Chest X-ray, PA view. Patient: 59 years old, sex M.
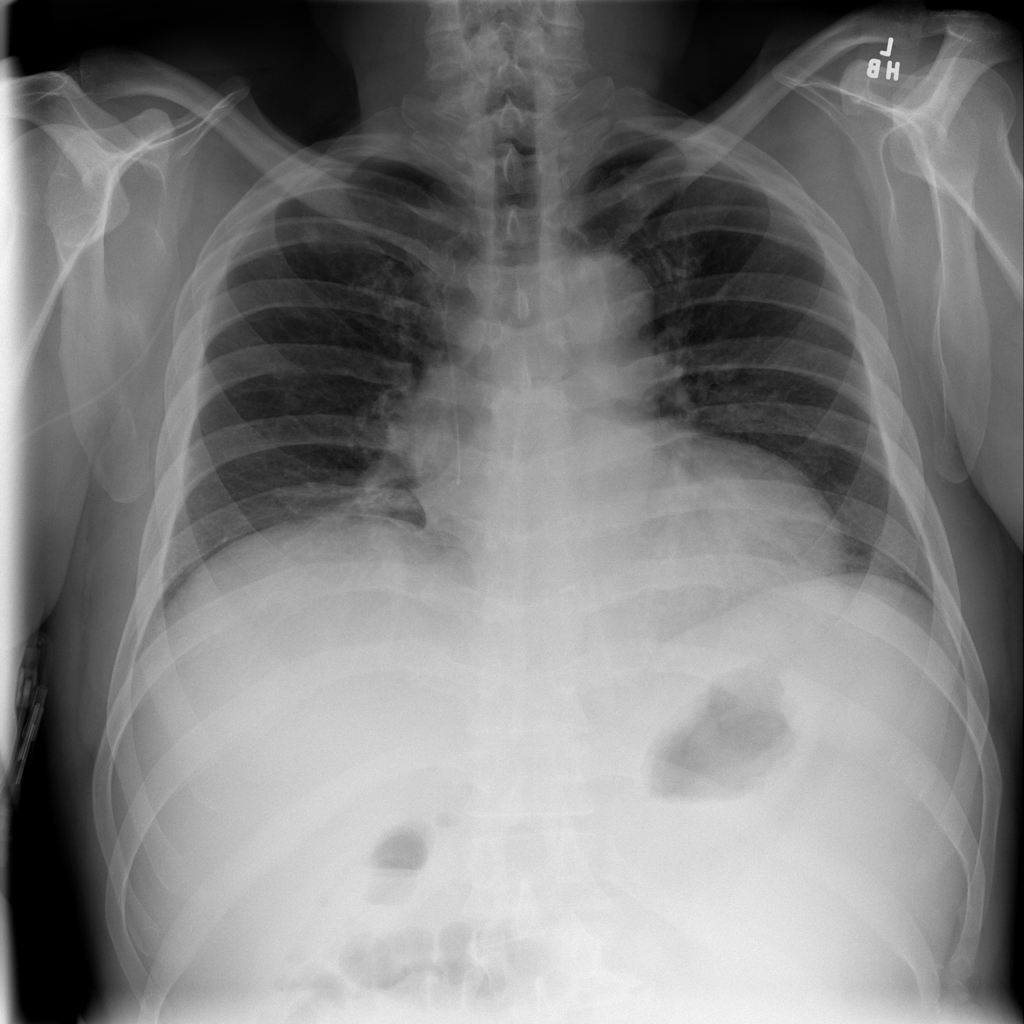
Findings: Infiltration